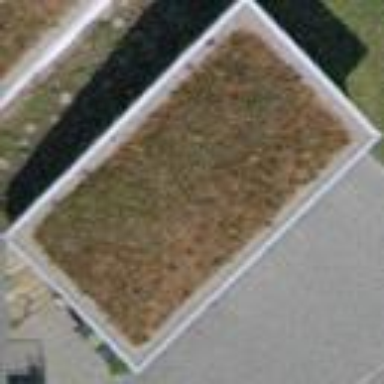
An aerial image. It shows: View of roof of building.